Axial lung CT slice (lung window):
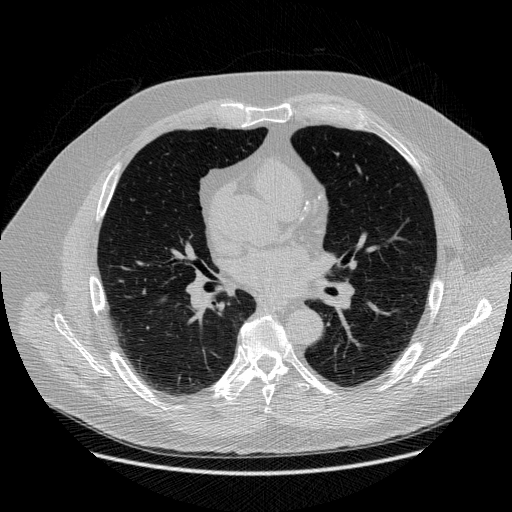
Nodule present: no